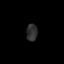
Tissue: skin
Cell type: Epithelial cells
Senescence score: 0.2565
Nuclear area (px): 183
Mean DAPI intensity: 47.388